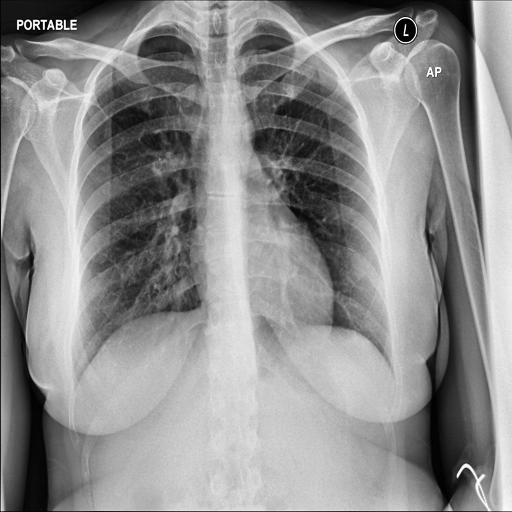
Finding: NORMAL